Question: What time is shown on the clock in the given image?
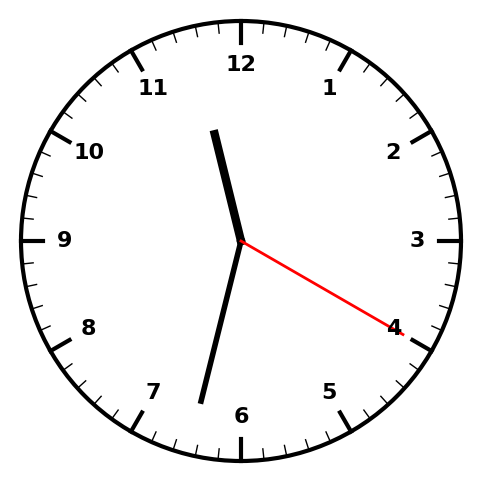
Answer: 11:32:20